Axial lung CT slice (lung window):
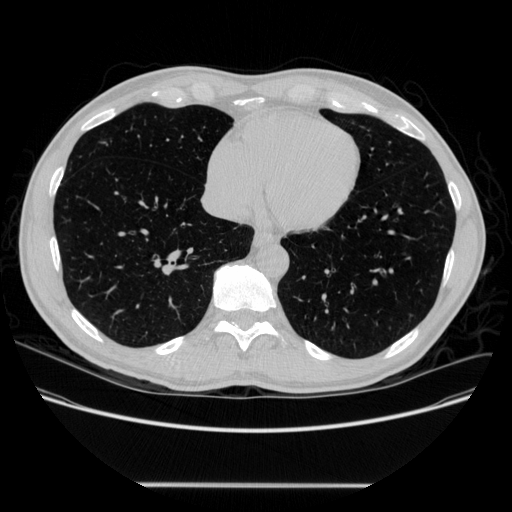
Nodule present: no